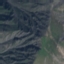
Land use / land cover class: HerbaceousVegetation